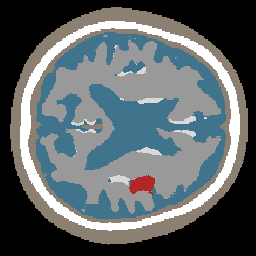
Label: lesion